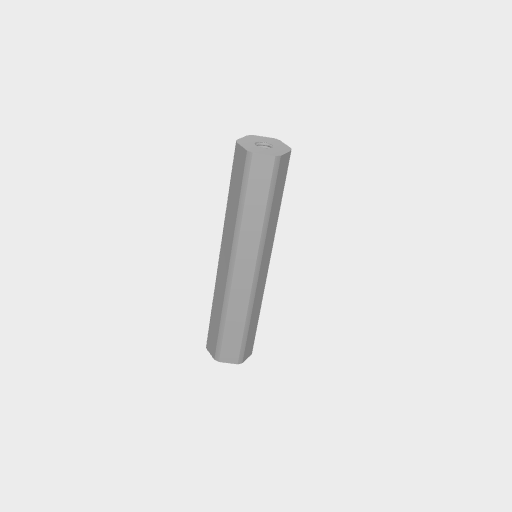
Part: Shaft12ROD56